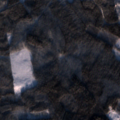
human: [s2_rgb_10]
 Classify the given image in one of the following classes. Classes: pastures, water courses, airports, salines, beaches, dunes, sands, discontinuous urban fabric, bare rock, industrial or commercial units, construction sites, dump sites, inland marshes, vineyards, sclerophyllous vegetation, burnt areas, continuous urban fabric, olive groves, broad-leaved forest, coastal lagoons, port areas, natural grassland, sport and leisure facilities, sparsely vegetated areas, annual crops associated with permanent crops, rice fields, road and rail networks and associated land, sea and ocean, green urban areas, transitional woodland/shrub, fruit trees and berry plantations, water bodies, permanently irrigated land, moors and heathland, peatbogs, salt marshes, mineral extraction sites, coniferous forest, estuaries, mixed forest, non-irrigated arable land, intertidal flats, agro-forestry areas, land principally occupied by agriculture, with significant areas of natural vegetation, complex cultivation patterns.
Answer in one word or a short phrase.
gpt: coniferous forest, mixed forest